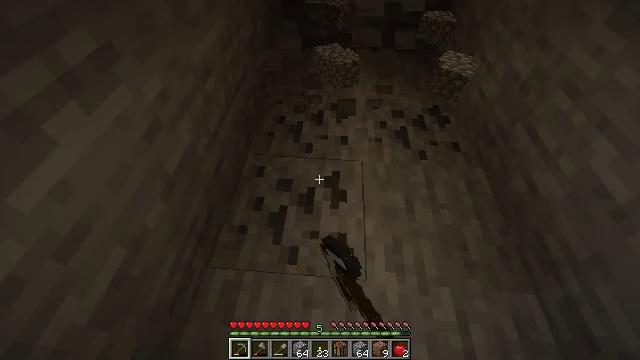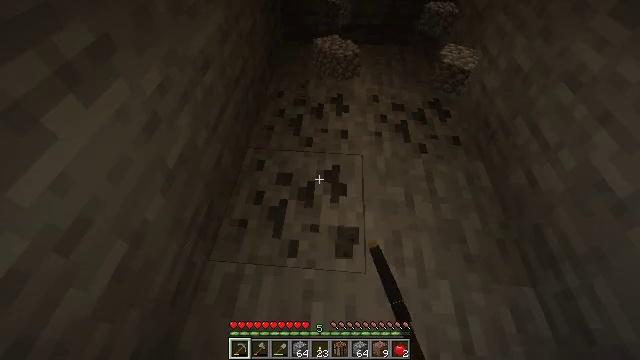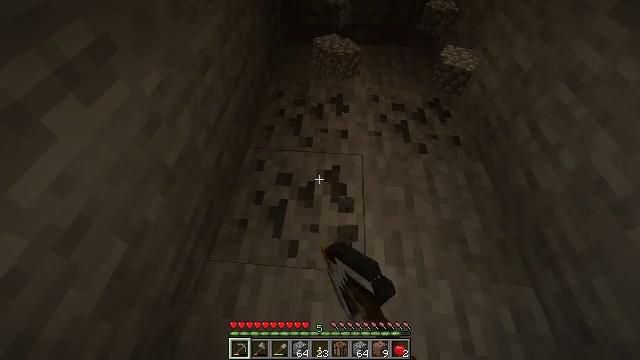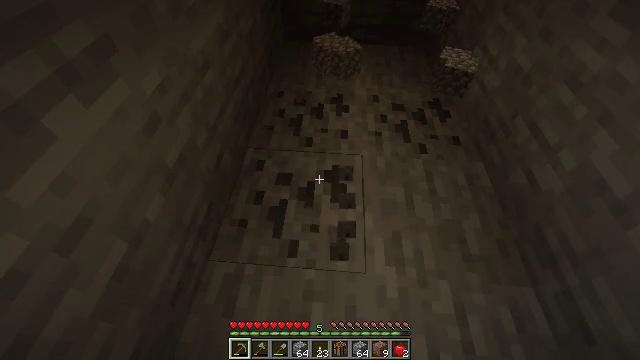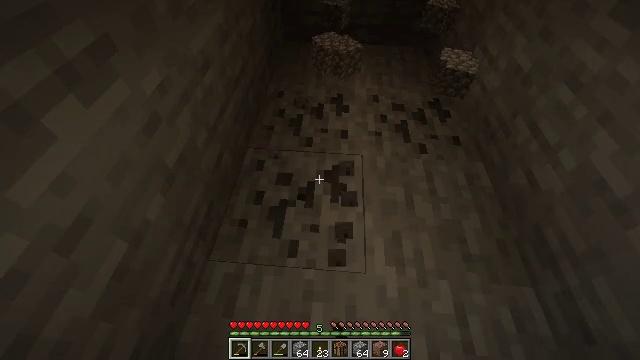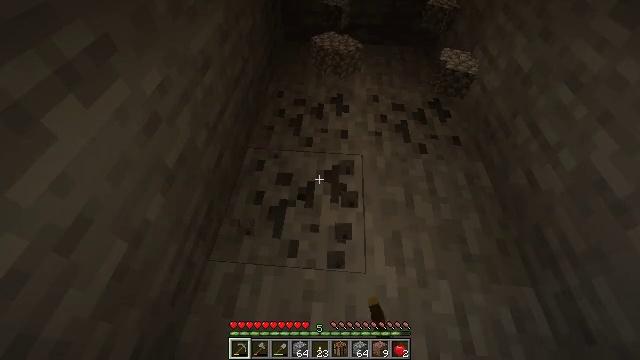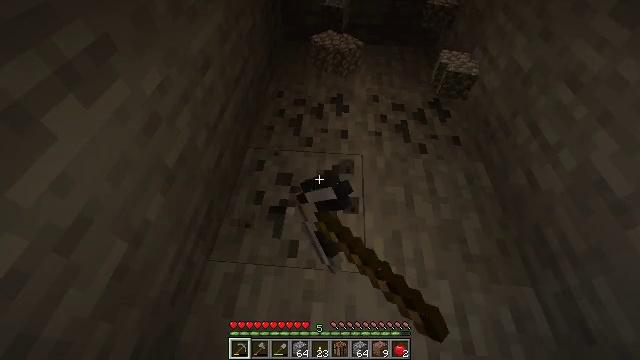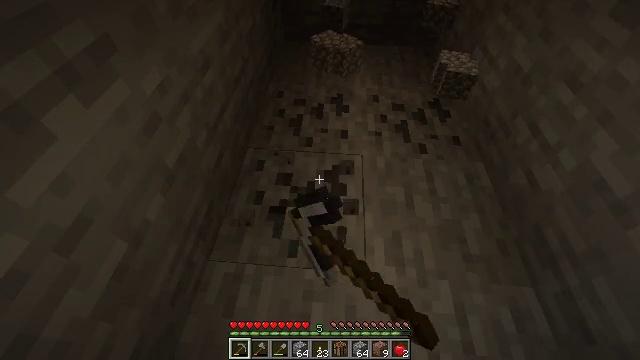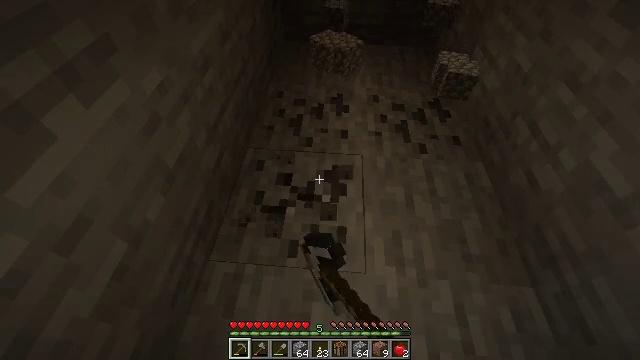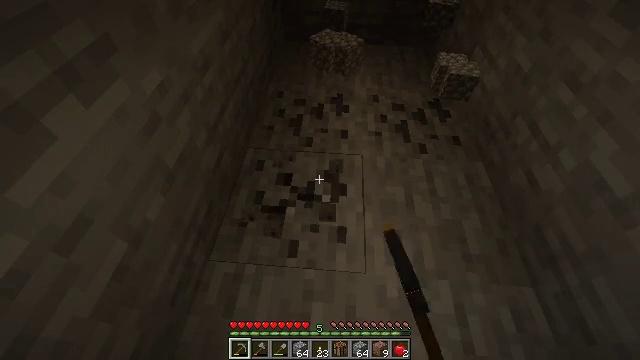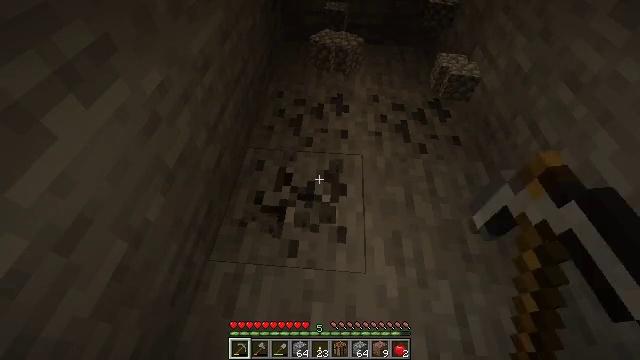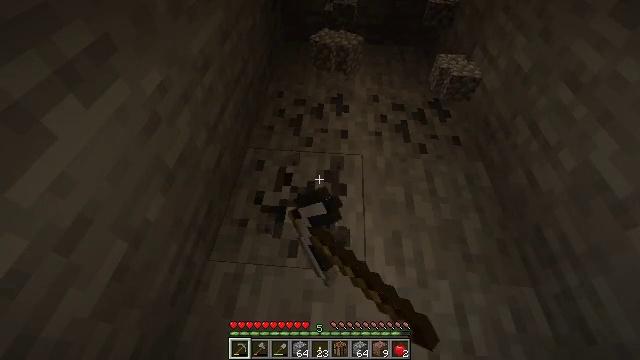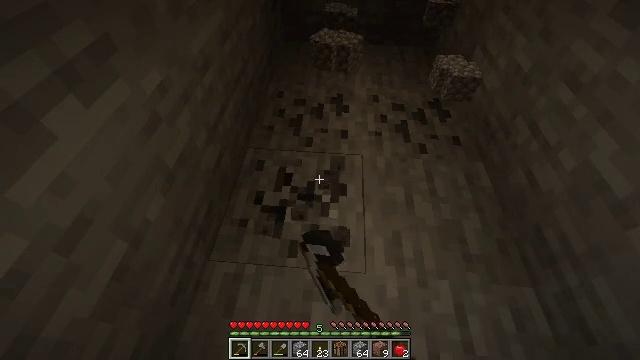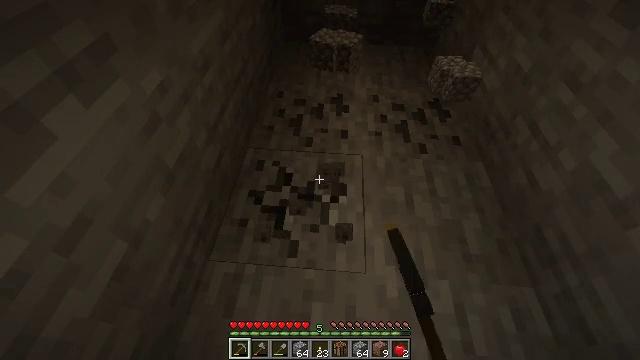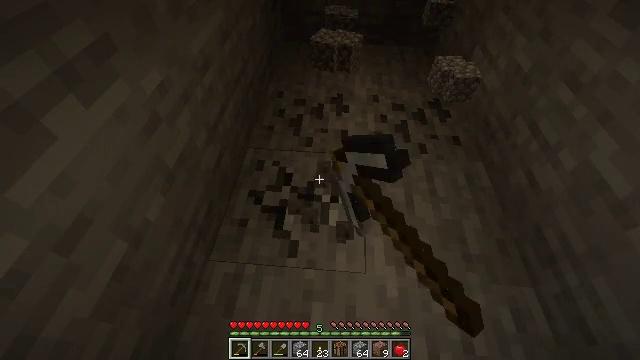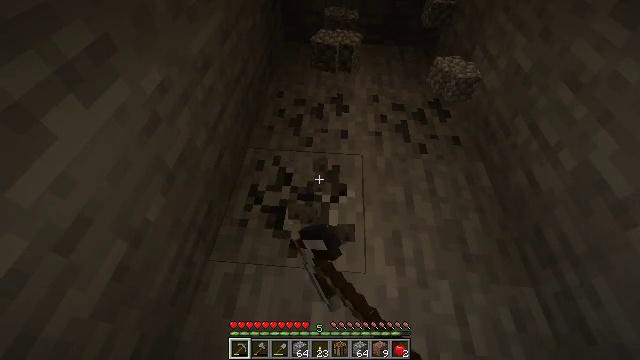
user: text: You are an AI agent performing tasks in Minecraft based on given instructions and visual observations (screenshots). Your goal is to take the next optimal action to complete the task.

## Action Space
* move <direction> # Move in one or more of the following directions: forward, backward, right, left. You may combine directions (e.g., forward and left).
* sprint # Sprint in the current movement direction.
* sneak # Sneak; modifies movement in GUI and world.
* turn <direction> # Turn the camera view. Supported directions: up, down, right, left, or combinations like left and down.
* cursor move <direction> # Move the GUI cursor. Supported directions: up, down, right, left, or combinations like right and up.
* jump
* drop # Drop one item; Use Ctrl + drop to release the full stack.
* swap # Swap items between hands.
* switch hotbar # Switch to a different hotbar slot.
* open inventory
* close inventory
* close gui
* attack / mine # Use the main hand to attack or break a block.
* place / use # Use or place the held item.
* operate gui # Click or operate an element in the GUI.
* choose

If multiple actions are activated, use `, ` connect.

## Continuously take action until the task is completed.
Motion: motion action
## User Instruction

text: Extract coal from the ore block.
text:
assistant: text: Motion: turn down, attack / mine
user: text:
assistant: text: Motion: attack / mine
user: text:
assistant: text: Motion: attack / mine
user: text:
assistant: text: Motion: attack / mine
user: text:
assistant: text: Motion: attack / mine
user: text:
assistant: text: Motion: attack / mine
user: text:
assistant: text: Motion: attack / mine
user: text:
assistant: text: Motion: attack / mine
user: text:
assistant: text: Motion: attack / mine
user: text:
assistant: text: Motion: attack / mine
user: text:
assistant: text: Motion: attack / mine
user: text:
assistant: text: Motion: attack / mine
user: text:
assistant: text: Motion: attack / mine
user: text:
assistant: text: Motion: attack / mine
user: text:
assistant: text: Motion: attack / mine
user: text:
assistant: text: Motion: attack / mine
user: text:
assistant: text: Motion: attack / mine
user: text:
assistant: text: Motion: attack / mine
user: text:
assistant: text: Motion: attack / mine
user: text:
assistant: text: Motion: attack / mine
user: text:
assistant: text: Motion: attack / mine
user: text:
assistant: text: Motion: attack / mine
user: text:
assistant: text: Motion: attack / mine
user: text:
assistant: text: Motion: attack / mine
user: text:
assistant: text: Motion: attack / mine
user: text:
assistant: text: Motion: turn right and down, attack / mine
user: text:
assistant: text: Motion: turn right and down, attack / mine
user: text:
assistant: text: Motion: turn right, attack / mine
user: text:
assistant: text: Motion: attack / mine